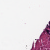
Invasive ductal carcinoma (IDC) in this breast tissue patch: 0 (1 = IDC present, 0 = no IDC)